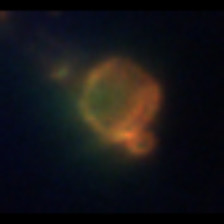
Taxon: Centric
Group: Diatoms